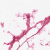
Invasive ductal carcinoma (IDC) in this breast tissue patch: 0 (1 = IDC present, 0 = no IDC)